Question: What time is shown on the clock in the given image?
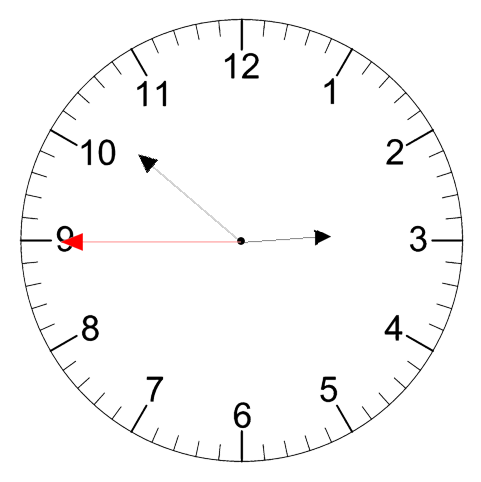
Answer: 02:51:45